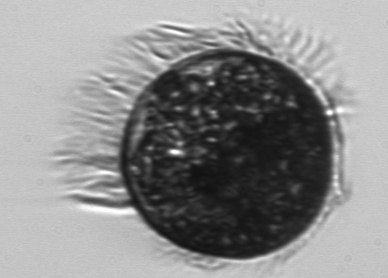
Label: Pelagostrobilidium